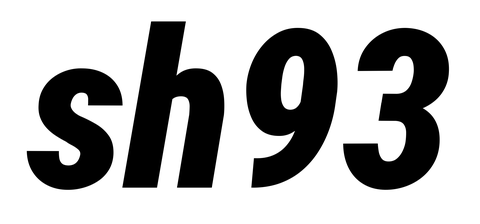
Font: Roboto-Italic_Condensed_Black_Italic